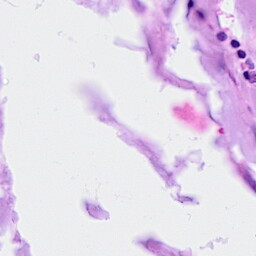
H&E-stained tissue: Breast